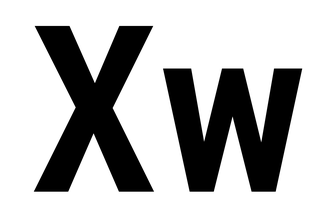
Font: Roboto_Condensed_SemiBold